Aerial crown-view tile of a tropical tree (Barro Colorado Island, Panama), acquired 20250616:
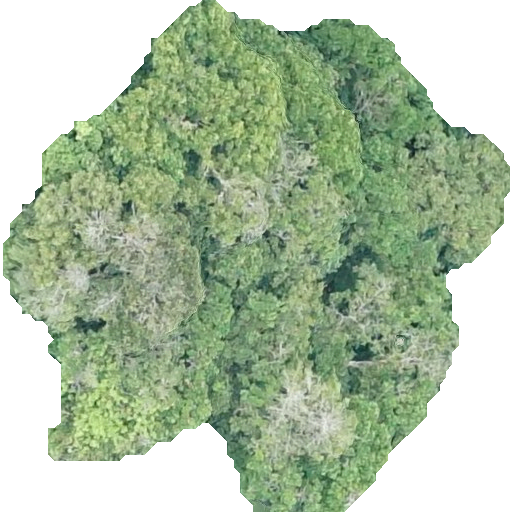
Species: Prioria copaifera
GBIF accepted scientific name: Prioria copaifera
Crown area: 258.497 m²